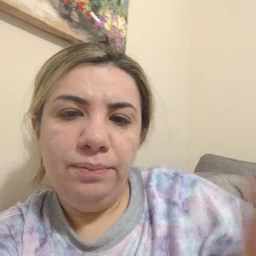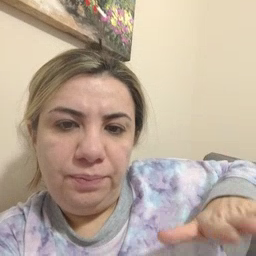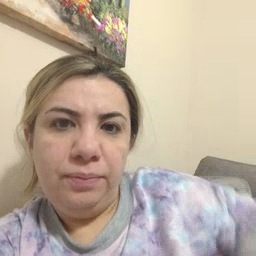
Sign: child